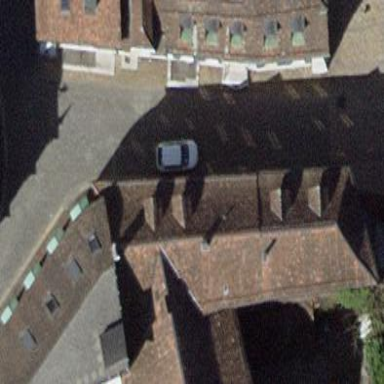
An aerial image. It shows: Building with gabled roof made of roof tiles.